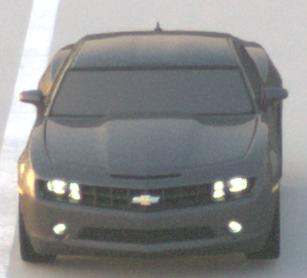
Make: Chevrolet
Model: Camaro Cabriolet 6.2 V8
Detailed model: Camaro (V) Coupé
Model produced from: 2011/09
Model produced until: 2014/02
Doors: 2
Color: gray
Road condition: dry road
Daytime: dawn
Contrast: medium contrast